Question: I have this code to try and sort the table by lowest price to highest price (the table is populated by ajax).
Heres the sorting code i have
'''
$("#tableid tbody tr")
.detach()
.sort(function(a, b) {
var dataA1 = $(a)
.find("td:eq(5)")
.text()
.trim();
var dataB1 = $(b)
.find("td:eq(5)")
.text()
.trim();
return parseFloat(dataA1.substring(1)) - parseFloat(dataB1.substring(
1));
})
.appendTo('#tableid');
'''
However i do have an issue with this that keeps happening

As you can see this is broken. the blank rows do have some text in and is in a 'colspan 6'. What i'm wanting is these to be at the bottom of the table and the results at the top.
Any ideas how to do this?
'''
<tr style="font-weight:bold">
<td>
<%= image_tag("provider-logo.png", style: "width: 140px") %>
</td>
<td colspan="6">
No Tickets Are available from provider
</td>
</tr>
'''
This is one of the table rows that has a colspan (i had put the colspan 6 in the filter)
Thanks
Sam
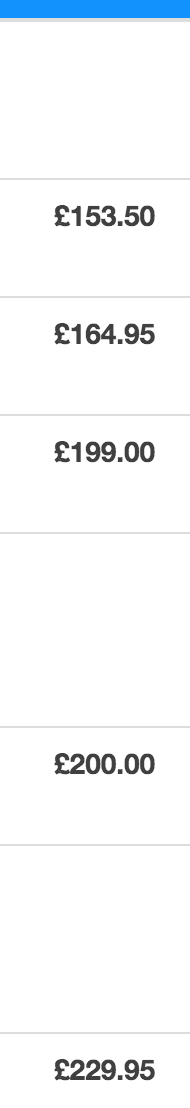
Answer: Working with what you already have, add a filter, and use 'prependTo' instead of appendTo:
'''
$("#tableid tbody tr")
.filter(function() { return $(this).find('td[colspan="6"]').length == 0; })
.detach()
.sort(function(a, b) {
var dataA1 = $(a)
.find("td:eq(5)")
.text()
.trim();
var dataB1 = $(b)
.find("td:eq(5)")
.text()
.trim();
return parseFloat(dataA1.substring(1)) - parseFloat(dataB1.substring(
1));
})
.prependTo('#tableid');
'''